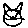
Label: cat